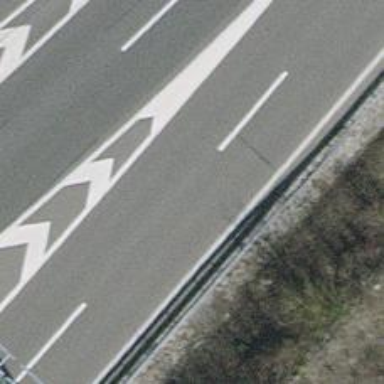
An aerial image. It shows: Motorway.